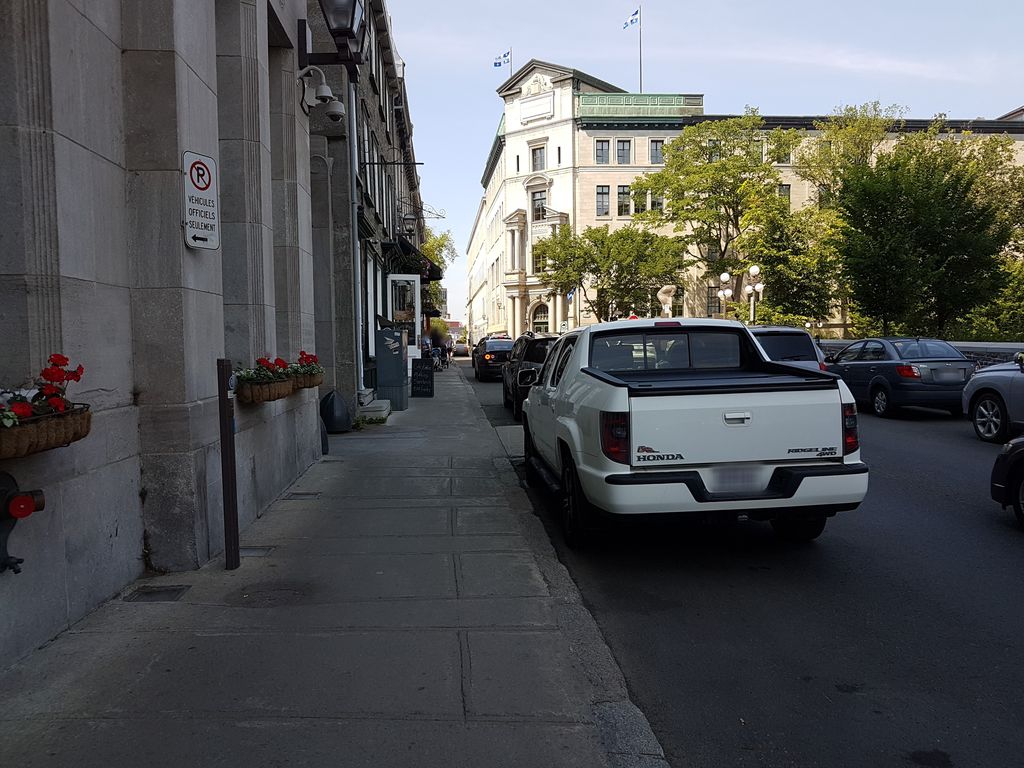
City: quebec_city